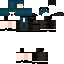
A female human skin with dark skin, wearing brown long hair dressed in a blue hoodie and black pants, featuring a closed mouth.